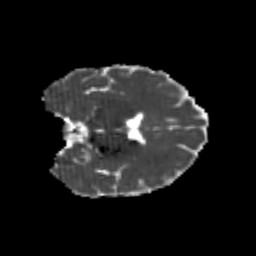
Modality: MD
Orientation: coronal
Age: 22
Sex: female
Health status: healthy
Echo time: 0.074 s